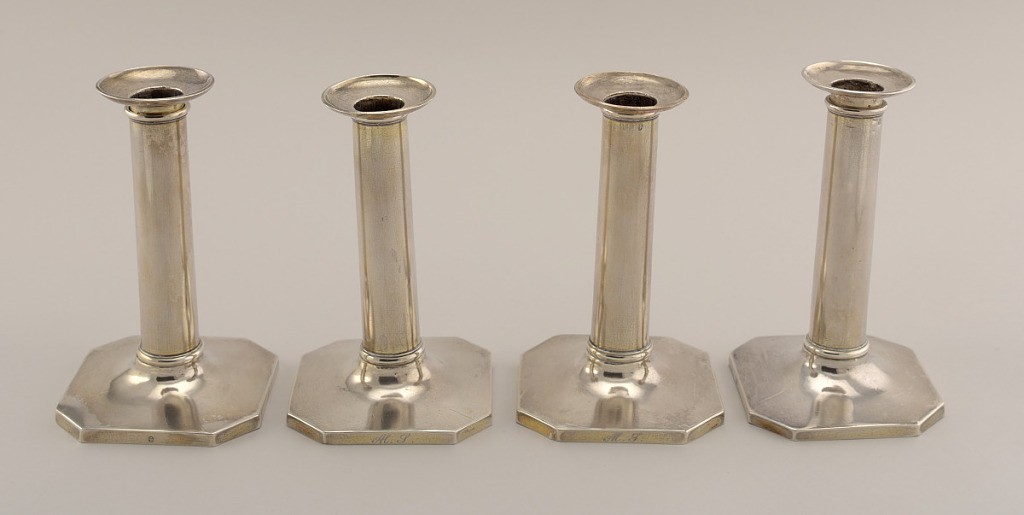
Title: Four Candlesticks
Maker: Benedikt Ranninger, Austrian
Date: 1816
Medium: silver, gold
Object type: candlestick
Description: Set of four candlesticks. Square, plain bases with clipped corners to form octagon. Tubular plain shaft with molded bands at base juncture and at lip. Removable nozzles with curved plain flange. Originally gilded; traces of gilding on outer surface and fully gilded on underside.